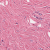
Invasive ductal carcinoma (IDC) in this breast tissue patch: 0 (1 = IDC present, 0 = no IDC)